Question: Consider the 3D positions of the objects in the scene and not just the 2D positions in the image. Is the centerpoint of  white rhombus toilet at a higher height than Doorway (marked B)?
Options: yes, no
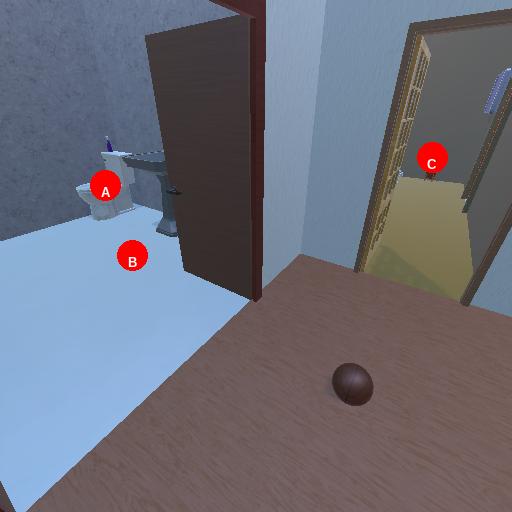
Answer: yes